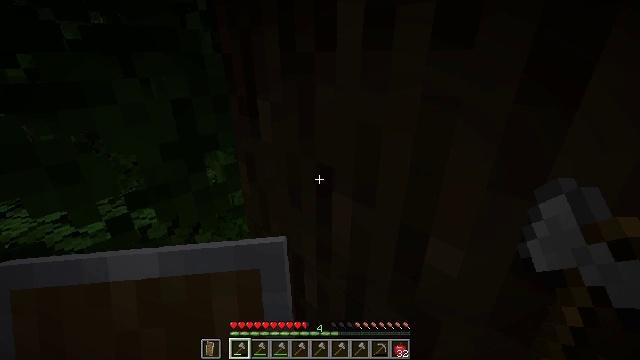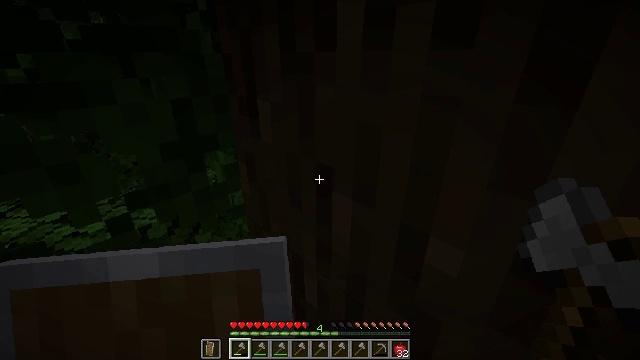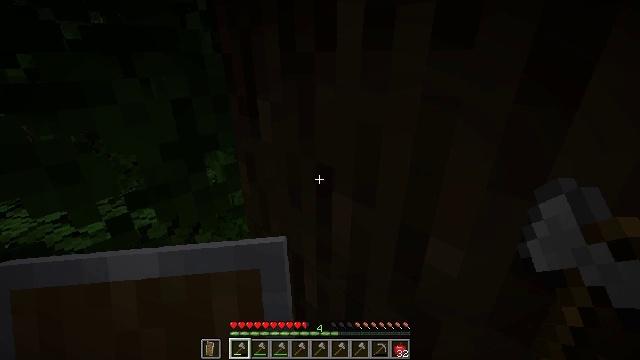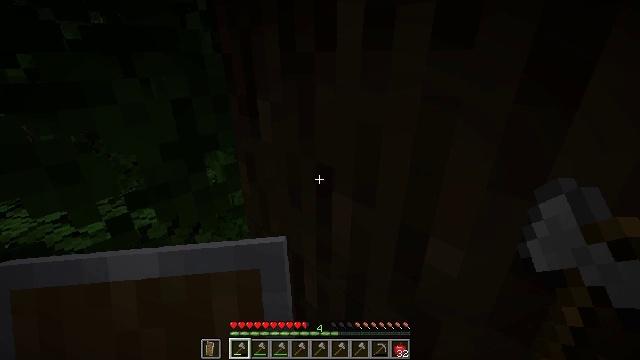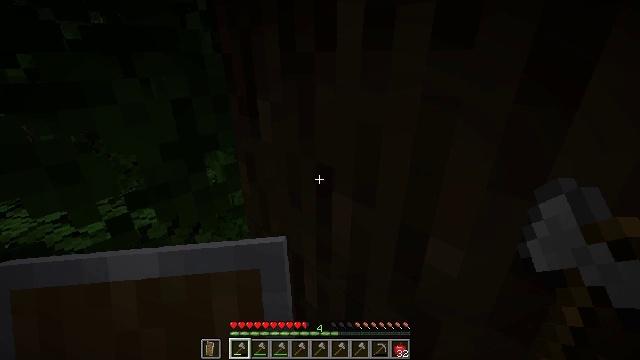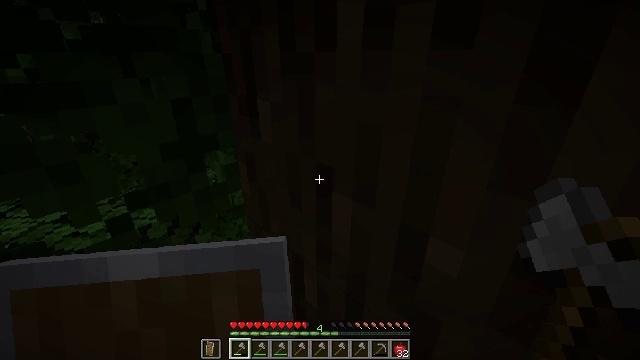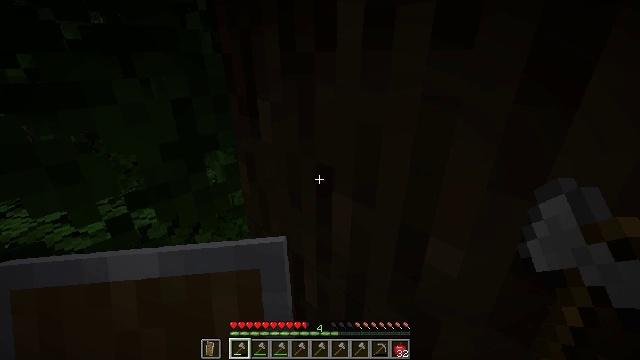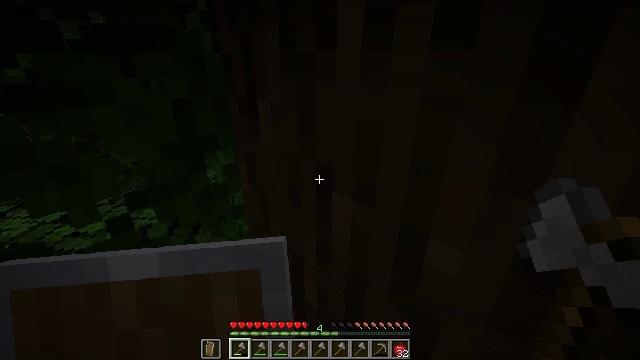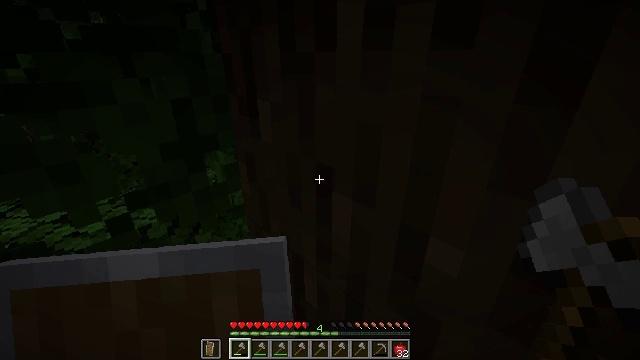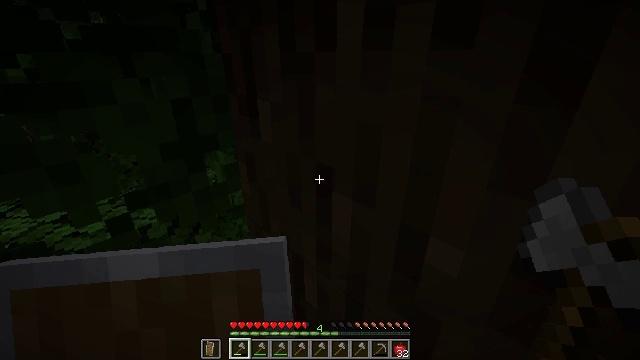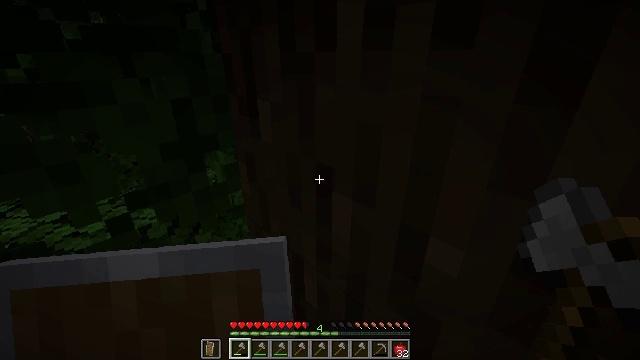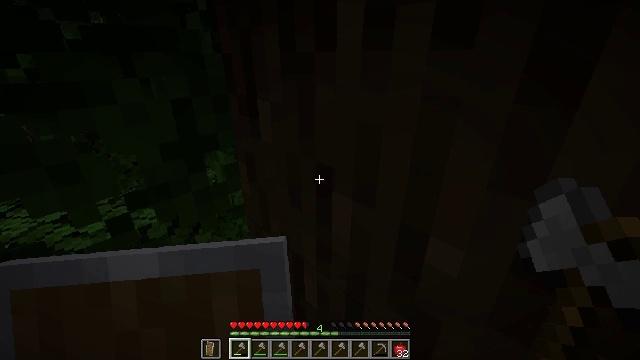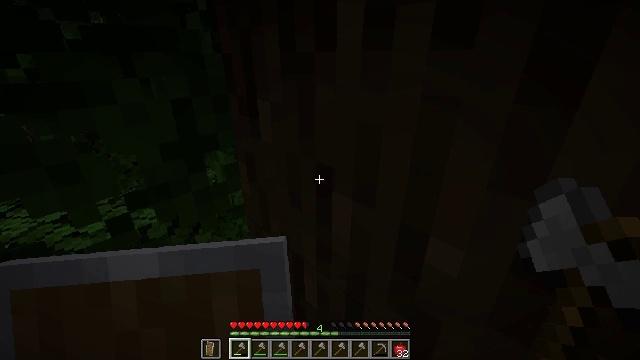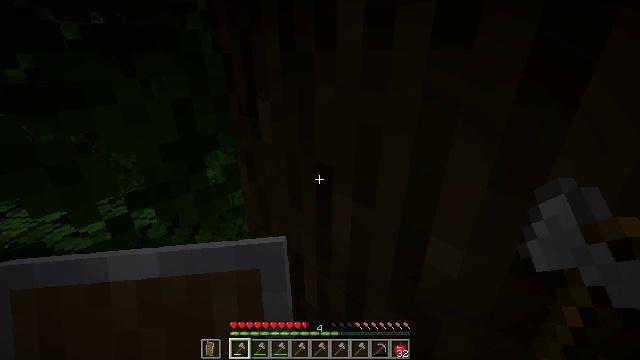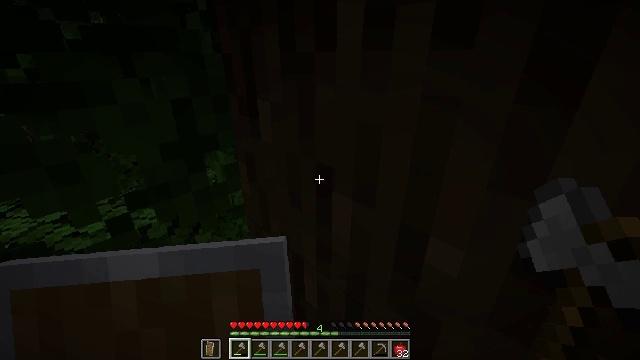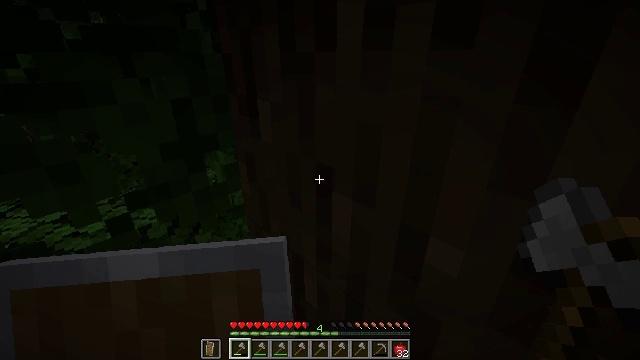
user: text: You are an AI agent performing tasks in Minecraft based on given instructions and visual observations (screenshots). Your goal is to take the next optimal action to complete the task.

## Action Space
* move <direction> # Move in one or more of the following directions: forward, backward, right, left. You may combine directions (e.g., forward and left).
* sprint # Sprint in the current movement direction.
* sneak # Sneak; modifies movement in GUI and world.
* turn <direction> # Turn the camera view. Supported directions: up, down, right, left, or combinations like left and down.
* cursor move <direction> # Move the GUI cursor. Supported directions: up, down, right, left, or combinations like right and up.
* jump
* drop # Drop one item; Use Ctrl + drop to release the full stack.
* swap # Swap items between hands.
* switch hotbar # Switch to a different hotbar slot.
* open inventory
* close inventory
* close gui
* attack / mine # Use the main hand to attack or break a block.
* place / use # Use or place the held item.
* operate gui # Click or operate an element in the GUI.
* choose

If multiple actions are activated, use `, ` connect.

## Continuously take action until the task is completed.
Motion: motion action
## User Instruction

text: Break the dark oak log in the forest.
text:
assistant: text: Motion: no_op
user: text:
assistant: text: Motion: no_op
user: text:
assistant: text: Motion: no_op
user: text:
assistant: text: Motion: no_op
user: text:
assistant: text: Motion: no_op
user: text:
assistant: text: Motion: no_op
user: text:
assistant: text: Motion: no_op
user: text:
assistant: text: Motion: no_op
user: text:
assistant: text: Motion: no_op
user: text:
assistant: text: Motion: no_op
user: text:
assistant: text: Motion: no_op
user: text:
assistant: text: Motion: no_op
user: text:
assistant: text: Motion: no_op
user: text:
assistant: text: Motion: no_op
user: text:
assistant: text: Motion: no_op
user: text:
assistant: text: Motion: no_op
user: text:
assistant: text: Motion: no_op
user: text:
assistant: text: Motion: no_op
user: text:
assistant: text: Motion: no_op
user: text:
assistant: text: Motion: no_op
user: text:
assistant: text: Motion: no_op
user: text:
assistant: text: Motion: no_op
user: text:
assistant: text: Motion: no_op
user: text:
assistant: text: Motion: no_op
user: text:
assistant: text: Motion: no_op
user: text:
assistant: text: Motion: no_op
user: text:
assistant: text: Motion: no_op
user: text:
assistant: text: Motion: no_op
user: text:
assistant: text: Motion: no_op
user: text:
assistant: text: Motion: no_op